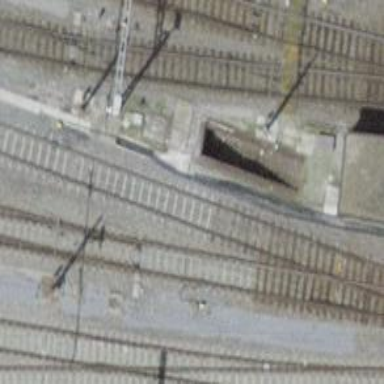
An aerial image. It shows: Railway yard with electrified tracks. The contact lines have voltage of 3000 and 15000.